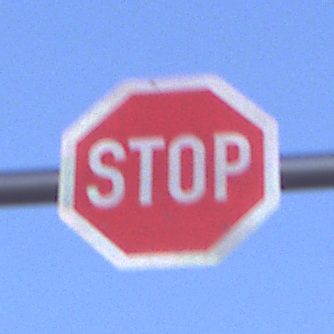
Verkehrszeichen: Stop
Umgebung: Outdoor, Nature
Tageszeit: SunriseSunset
Wetter: Clear
Licht: Natural
Jahreszeit: NotSpecified
Kontrast: LowContrast